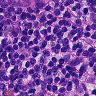
Metastatic tissue present: no